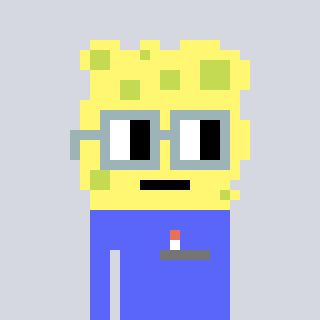
a pixel art character with square dark gray glasses, a sponge-shaped head and a purple-colored body on a cool background